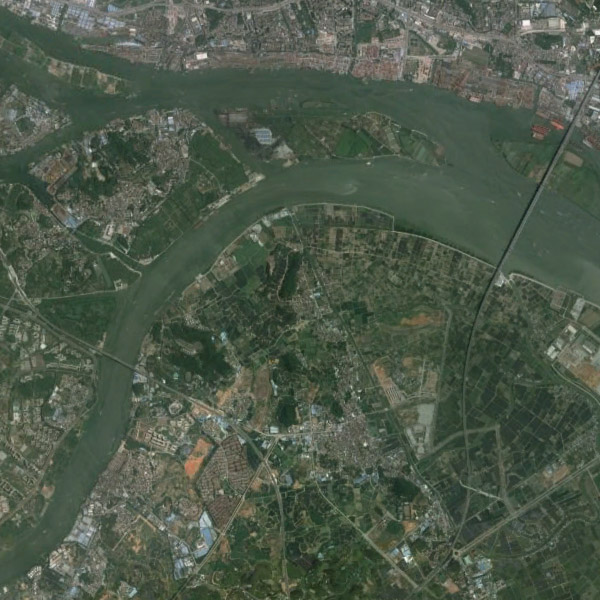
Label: River